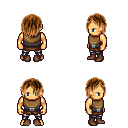
a pixel art fantasy rpg character, male body template, human, tanned skin, leather chest armor, metal pants, brown bangs hairstyle, brown shoes, four views (front, back, left, right), 2x2 character sprite sheet, small pixel art, hard edges, no anti-aliasing